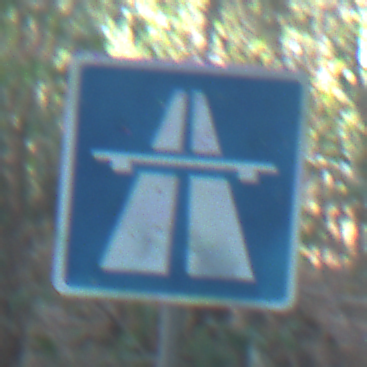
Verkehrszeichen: Autobahn
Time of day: MorningAfternoon
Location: Outdoor (Nature)
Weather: Clear
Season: NotSpecified
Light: Natural